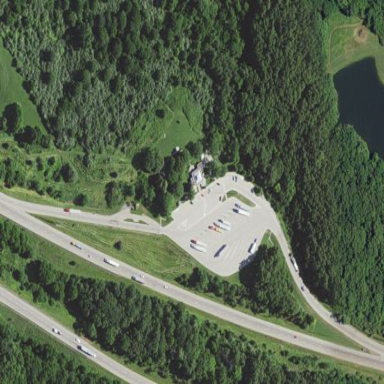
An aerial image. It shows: Rest area along the road.